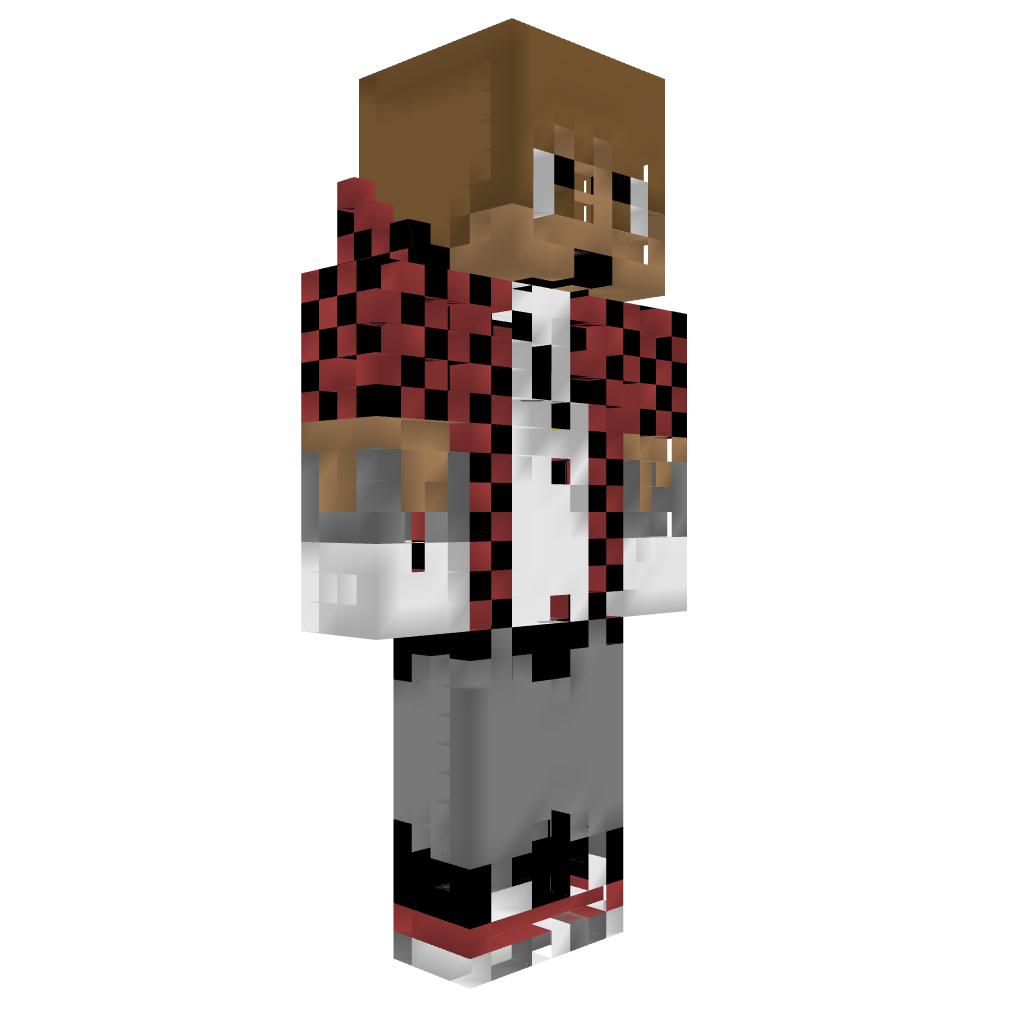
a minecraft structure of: BajanCanadian bad low quality